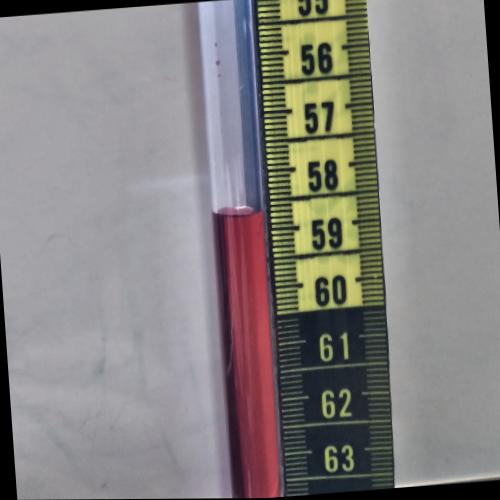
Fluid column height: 58.7 cm